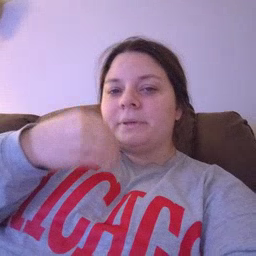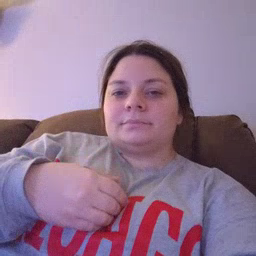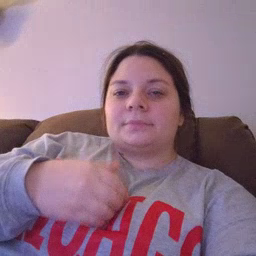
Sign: nap